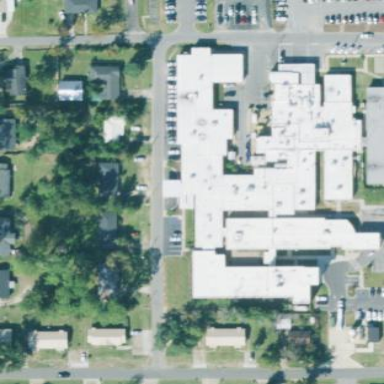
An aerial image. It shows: Healthcare facility identified as hospital.